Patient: sex M, age 60
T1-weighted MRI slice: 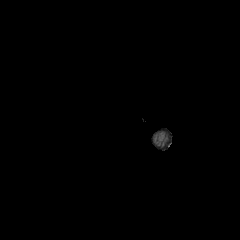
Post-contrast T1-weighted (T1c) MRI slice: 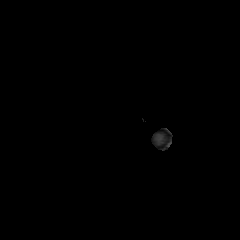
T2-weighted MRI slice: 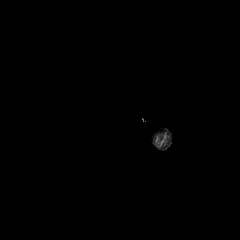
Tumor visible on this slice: no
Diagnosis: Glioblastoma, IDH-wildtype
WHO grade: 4